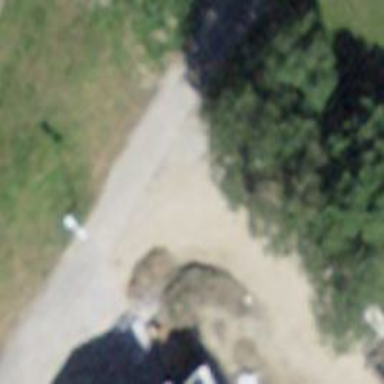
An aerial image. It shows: Unpaved footway.